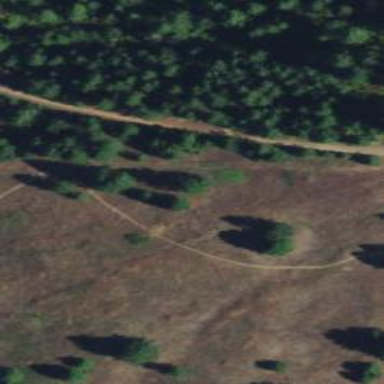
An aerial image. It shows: The trail has excellent visibility.